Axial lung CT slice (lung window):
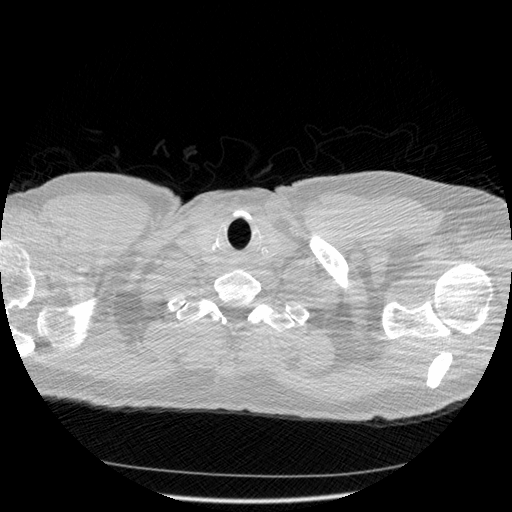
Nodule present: no